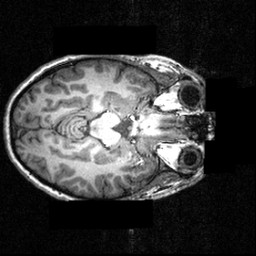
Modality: T1w
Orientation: axial
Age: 25
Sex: female
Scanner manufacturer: siemens
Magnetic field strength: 3.951 T
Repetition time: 1.5 s
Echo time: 0.00335 s